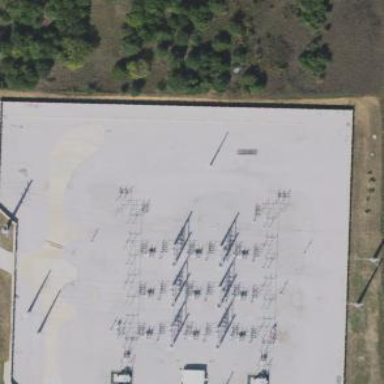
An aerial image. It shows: Power substation.